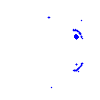
Particle: electron